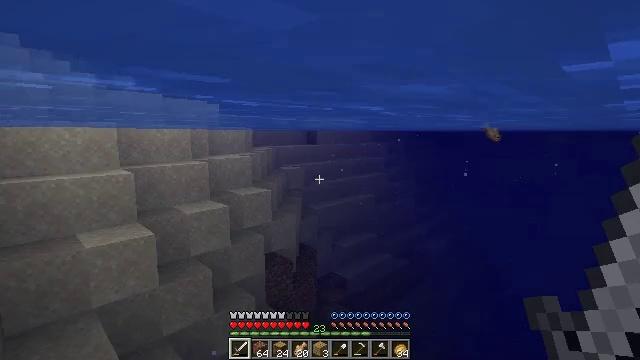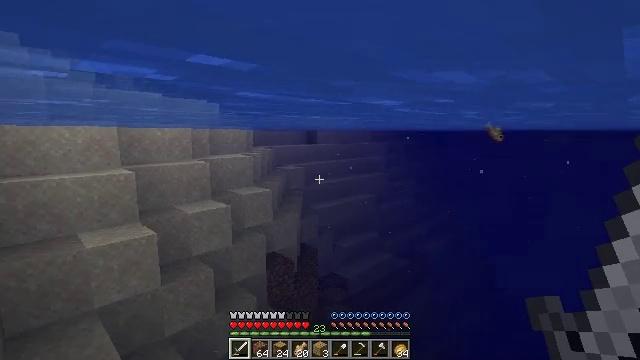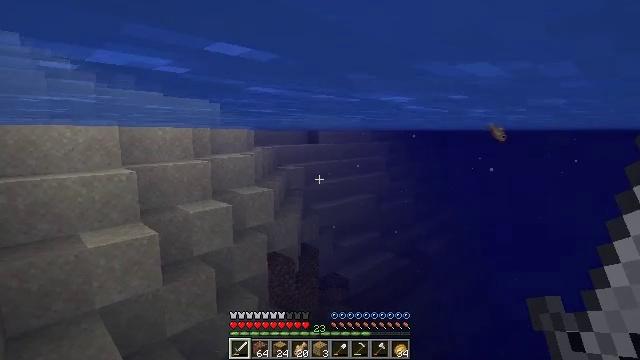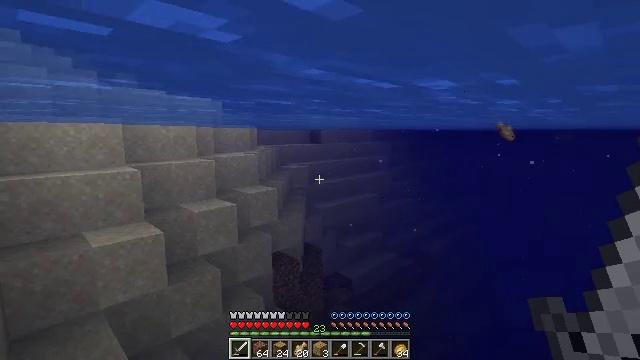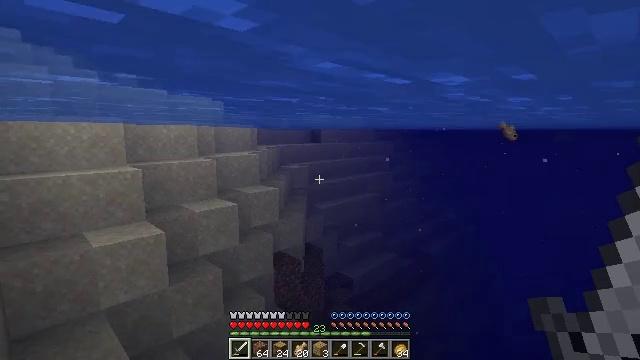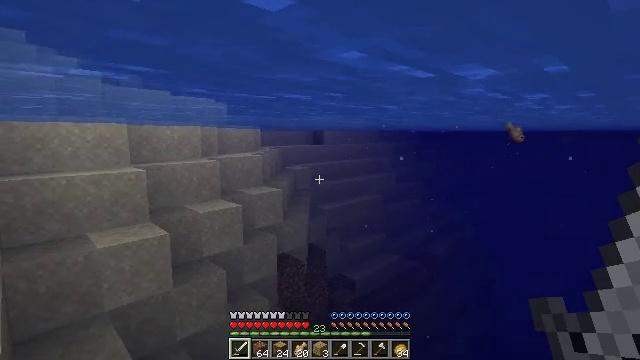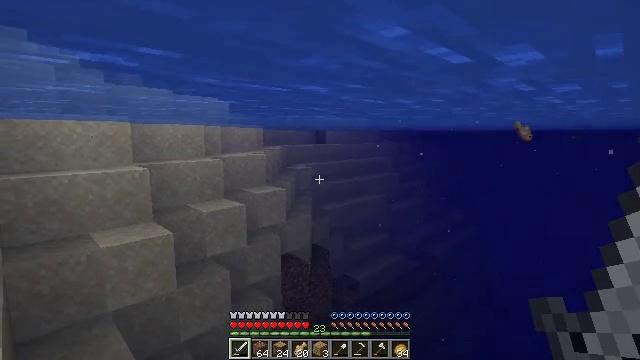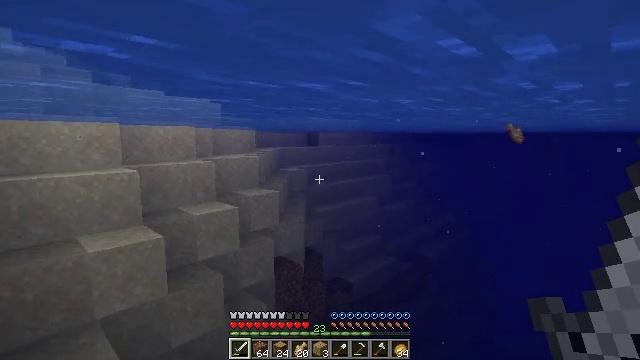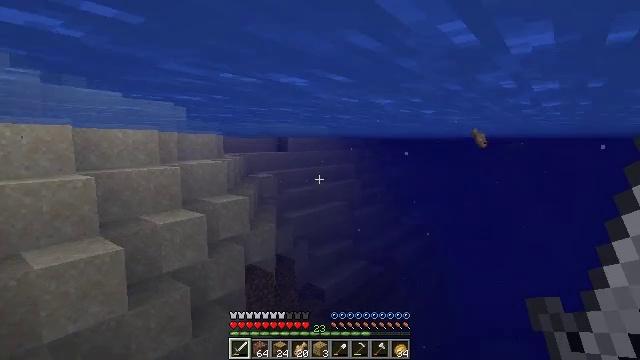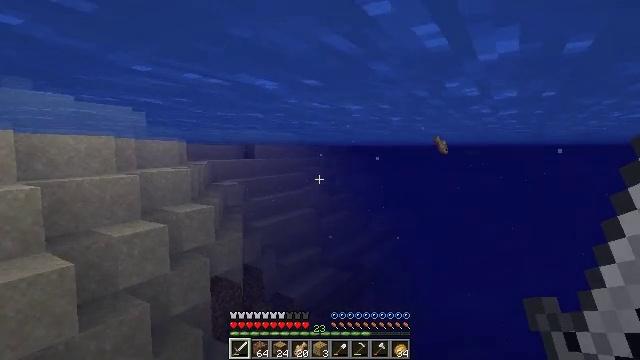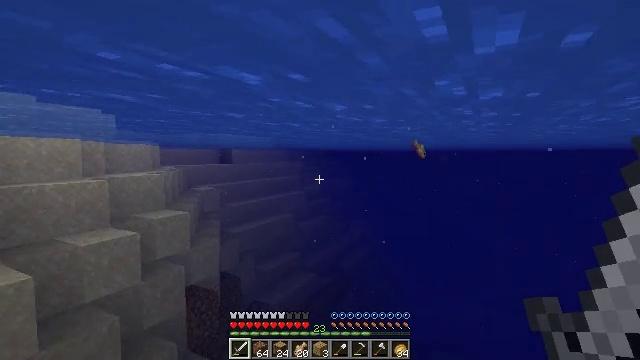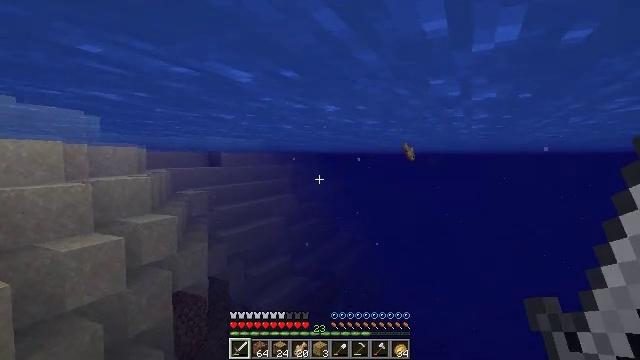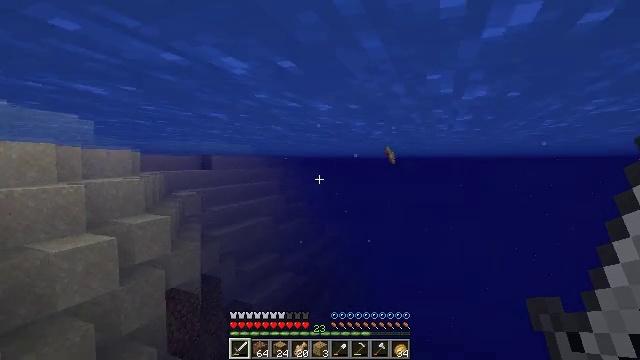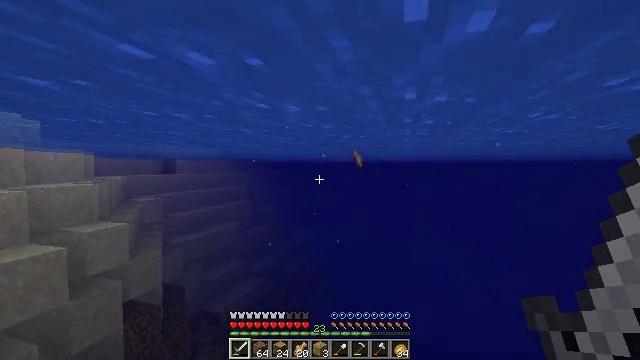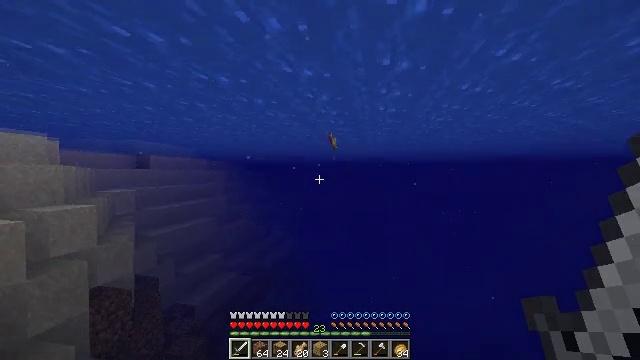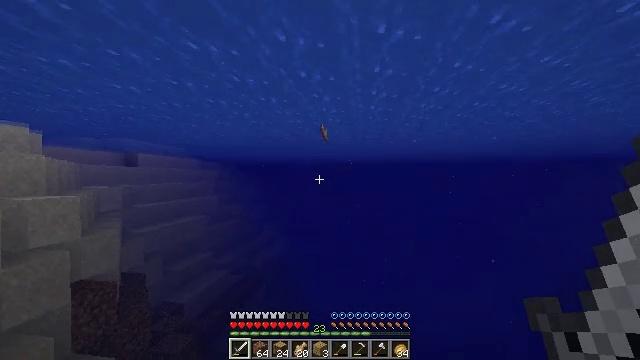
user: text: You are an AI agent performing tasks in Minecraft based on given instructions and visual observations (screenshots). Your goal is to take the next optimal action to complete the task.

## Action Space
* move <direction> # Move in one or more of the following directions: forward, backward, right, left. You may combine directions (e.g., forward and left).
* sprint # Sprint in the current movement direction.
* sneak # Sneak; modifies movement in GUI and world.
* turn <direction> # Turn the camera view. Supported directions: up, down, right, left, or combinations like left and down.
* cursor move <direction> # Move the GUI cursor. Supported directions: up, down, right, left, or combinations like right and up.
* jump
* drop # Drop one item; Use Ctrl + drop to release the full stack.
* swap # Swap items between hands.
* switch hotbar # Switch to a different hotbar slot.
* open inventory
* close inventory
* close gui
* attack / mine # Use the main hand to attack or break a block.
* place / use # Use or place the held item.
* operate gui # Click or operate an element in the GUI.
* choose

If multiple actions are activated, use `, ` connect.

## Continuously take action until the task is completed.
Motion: motion action
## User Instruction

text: Hunt a cod.
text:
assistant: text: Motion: move forward and move left
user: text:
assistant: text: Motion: move forward and move left
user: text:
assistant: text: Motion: move forward and move left
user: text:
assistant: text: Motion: move forward and move left
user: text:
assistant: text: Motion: move forward and move left
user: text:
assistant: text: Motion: move forward
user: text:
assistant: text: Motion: move forward, turn right
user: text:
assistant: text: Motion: move forward, turn right and up
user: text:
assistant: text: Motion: move forward, turn right and up
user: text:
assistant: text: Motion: move forward, turn right
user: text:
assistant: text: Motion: move forward, sprint, turn right
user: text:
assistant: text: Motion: move forward, sprint, turn right
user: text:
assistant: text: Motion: move forward, sprint, turn right
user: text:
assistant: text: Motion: move forward, sprint, turn right and up
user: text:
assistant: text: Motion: move forward, turn right
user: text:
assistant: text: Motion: move forward
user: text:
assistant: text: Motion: move forward
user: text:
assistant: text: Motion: move forward
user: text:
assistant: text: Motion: move forward, turn right
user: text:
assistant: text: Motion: move forward, turn right and up
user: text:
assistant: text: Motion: move forward
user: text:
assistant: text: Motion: move forward
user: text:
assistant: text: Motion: move forward
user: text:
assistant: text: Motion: move forward
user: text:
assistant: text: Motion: move forward
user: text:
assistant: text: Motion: move forward
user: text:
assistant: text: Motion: move forward
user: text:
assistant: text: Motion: move forward
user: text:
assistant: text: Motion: move forward
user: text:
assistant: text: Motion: move forward